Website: lowes
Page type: payment
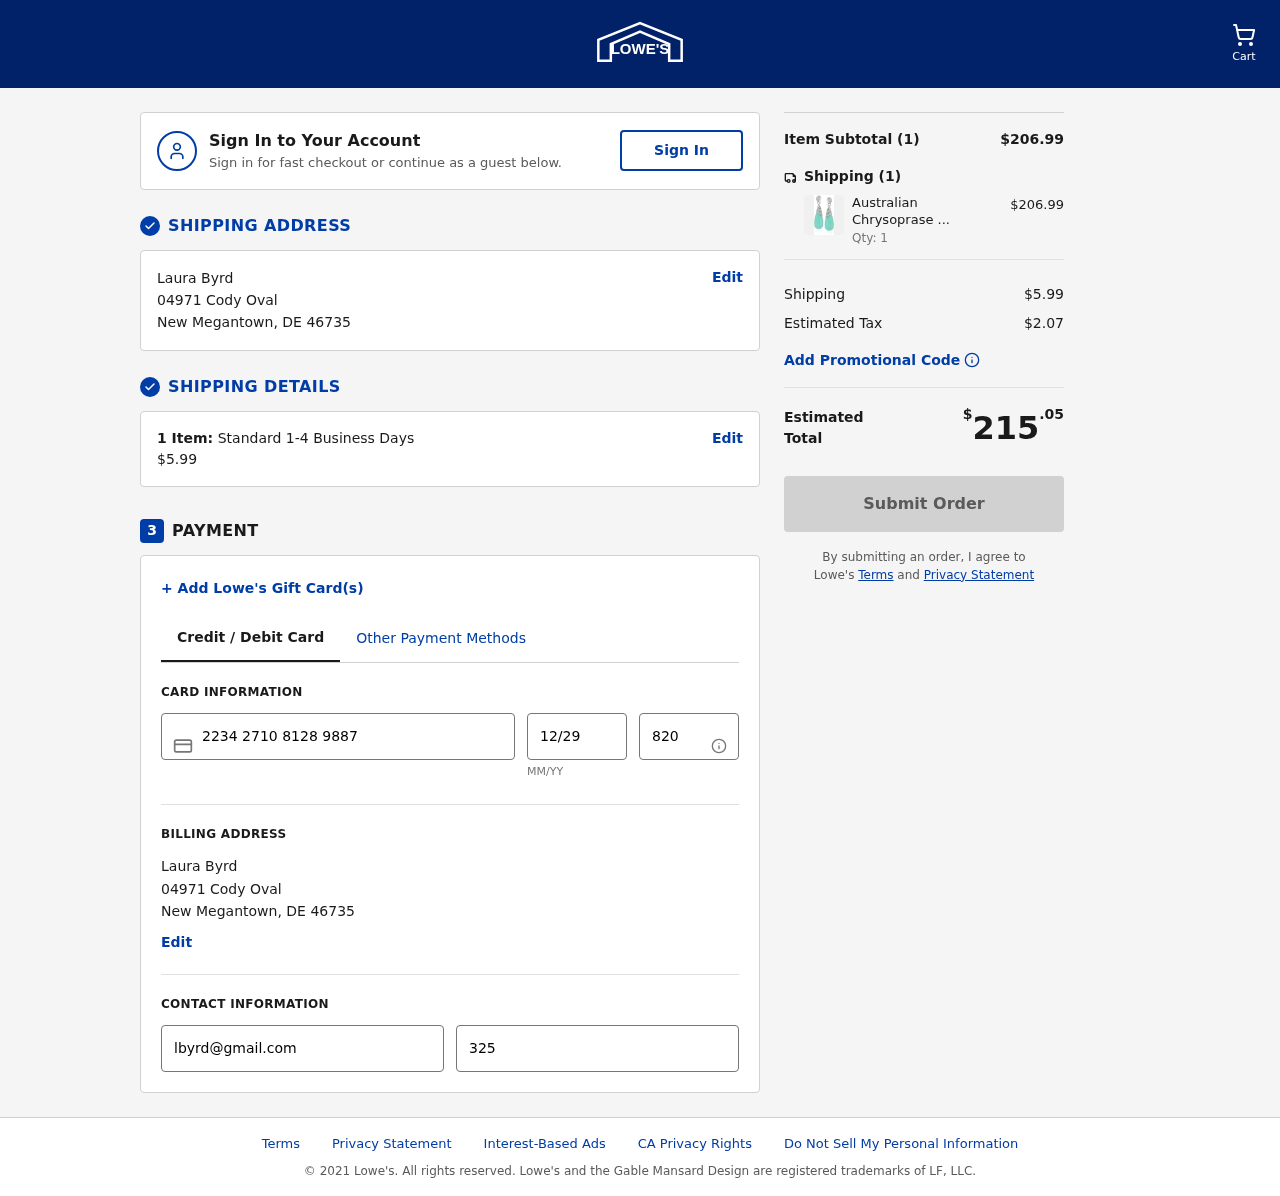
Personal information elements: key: PII_CARD_CVV
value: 820
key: PII_CARD_EXPIRY
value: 12/29
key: PII_CARD_NUMBER
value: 2234 2710 8128 9887
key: PII_CITY
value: New Megantown
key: PII_EMAIL
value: lbyrd@gmail.com
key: PII_FULLNAME
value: Laura Byrd
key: PII_PHONE
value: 3254881338
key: PII_POSTCODE
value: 46735
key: PII_STATE_ABBR
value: DE
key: PII_STREET
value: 04971 Cody Oval
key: PII_FULLNAME2
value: Laura Byrd
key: PII_STREET2
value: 04971 Cody Oval
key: PII_CITY2
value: New Megantown
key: PII_STATE_ABBR2
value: DE
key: PII_POSTCODE2
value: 46735
Product elements: key: PRODUCT1_NAME
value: Australian Chrysoprase Elongated with Cubic Zirconia Overlay Teardrop Earrings
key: PRODUCT1_PRICE
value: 206.99
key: PRODUCT1_QUANTITY
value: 1
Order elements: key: ORDER_NUM_ITEMS
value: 1
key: ORDER_SHIPPING_COST
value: $5.99
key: ORDER_NUM_ITEMS2
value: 1
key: ORDER_SUBTOTAL
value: $206.99
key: ORDER_NUM_ITEMS3
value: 1
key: ORDER_SHIPPING_COST2
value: $5.99
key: ORDER_TAX
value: $2.07
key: ORDER_TOTAL
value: $215.05